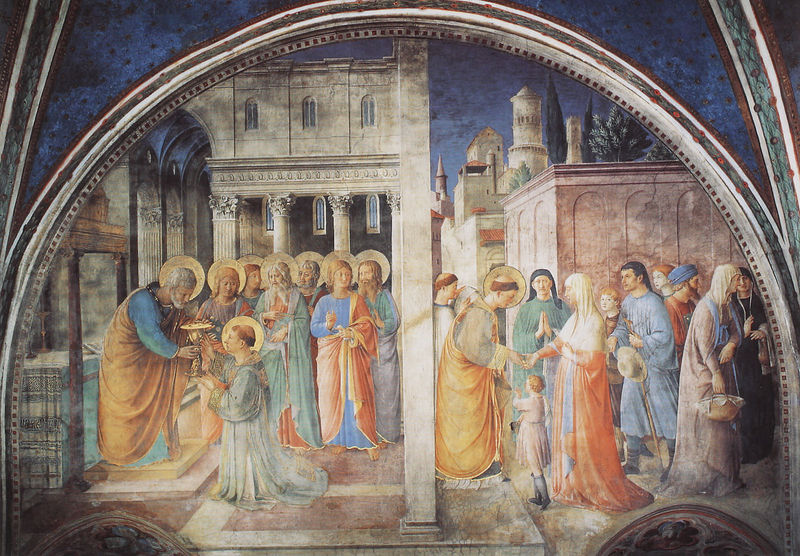
Titel: Freskenzyklus der Cappella Niccolina: Darstellung von Szenen aus dem Leben der Erzdiakone Stephanus und Laurentius
Künstler: Fra Angelico
Standort: Rom, Città del Vaticano, Palazzi Vaticani, Cappella Niccolina (EU - I - Latium)
Schlagwörter: blau, gemälde, gruppe, himmel, mann, stadt, fenster, frau, hut, männer, säule, säulen, gebäude, malerei, wand, architektur, stein, kirche, gold, kelch, kind, kinder, turm, krug, bogen, mauer, rundbogen, wandmalerei, korb, junge, gewölbe, religion, türme, stern, sterne, knien, beten, gebet, altar, kapitell, heiligenschein, messe, priester, segen, geistliche, heiliger, mönche, heilige, fresko, abendmahl, jünger, heilig, maria, wandbild, heilung, szenen, sakral, fresco, legende, viele menschen, kommunion, tonsur, pilger, apostel, giotto, nimben, simultandarstellung, christuns, tempe, giotto di bordone